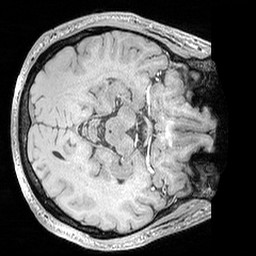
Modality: MP2RAGE
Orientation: axial
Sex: male
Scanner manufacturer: siemens
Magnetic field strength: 3 T
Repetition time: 5 s
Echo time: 0.00292 s